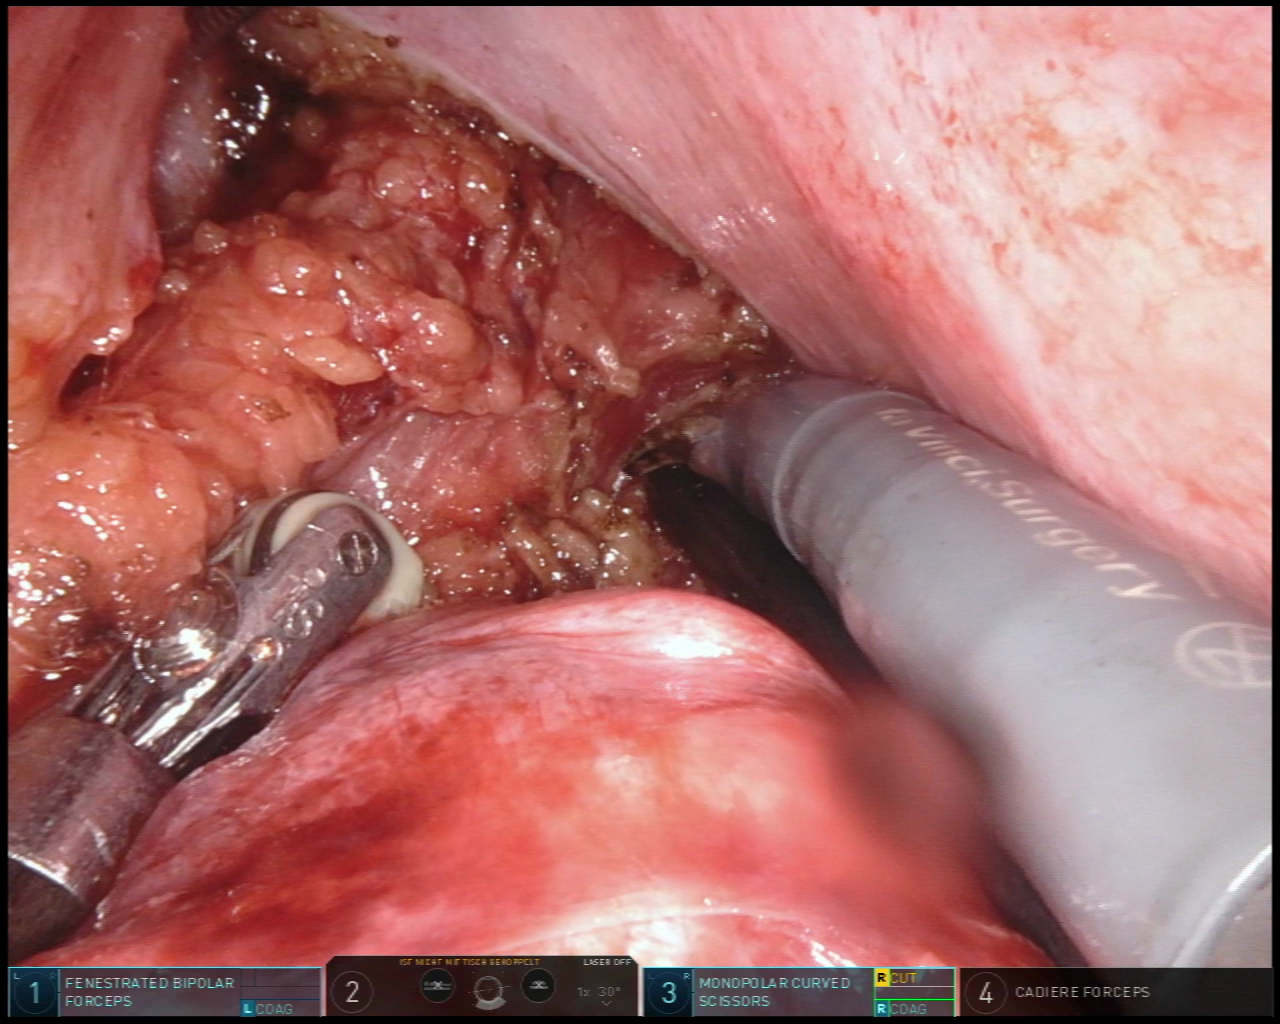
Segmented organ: vesicular_glands
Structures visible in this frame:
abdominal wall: no
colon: no
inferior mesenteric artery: no
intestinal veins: no
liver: no
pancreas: no
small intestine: no
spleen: no
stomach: no
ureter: no
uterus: no
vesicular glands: yes